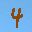
Label: 4